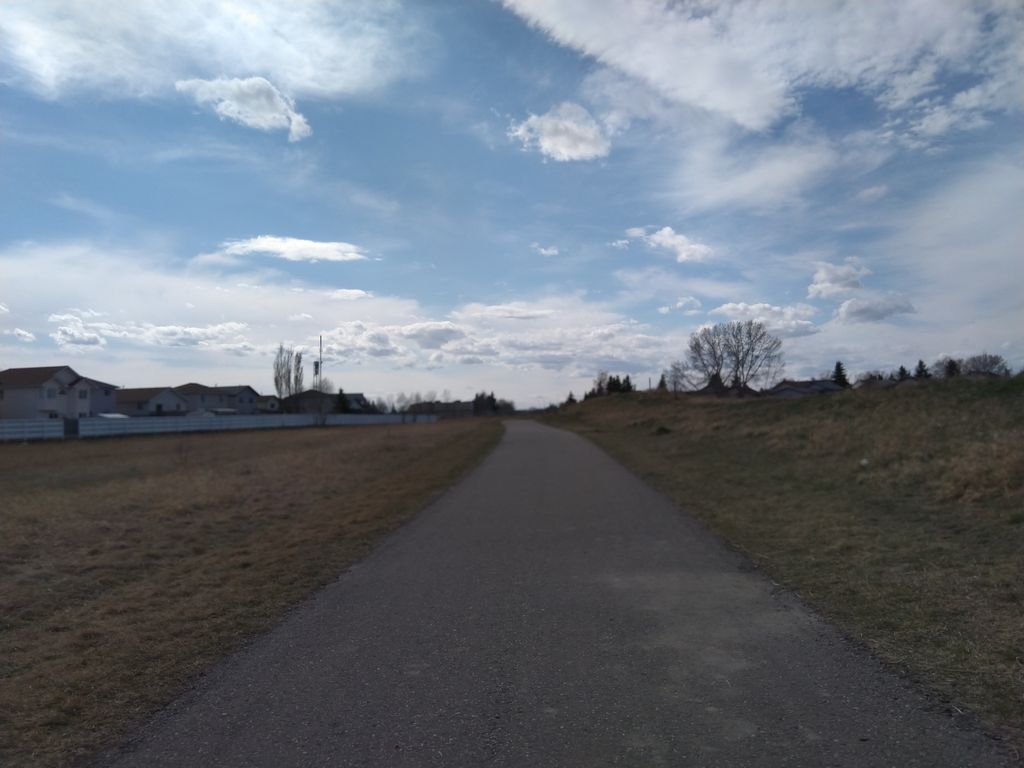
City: calgary